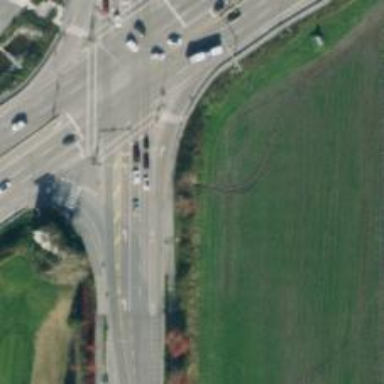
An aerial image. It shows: Trunk link highway.